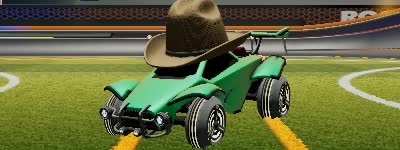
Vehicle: octane